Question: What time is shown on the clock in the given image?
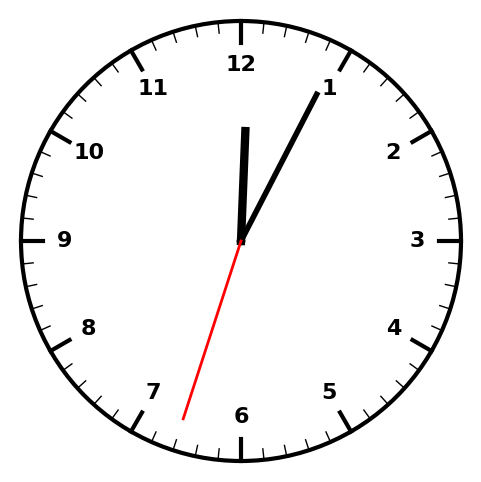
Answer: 12:04:33